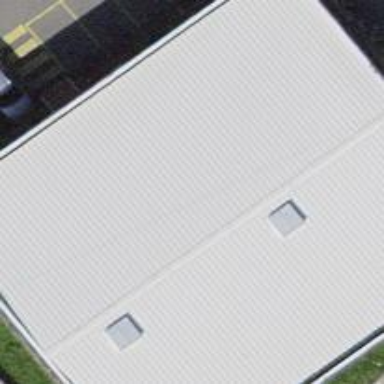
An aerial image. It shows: Building.